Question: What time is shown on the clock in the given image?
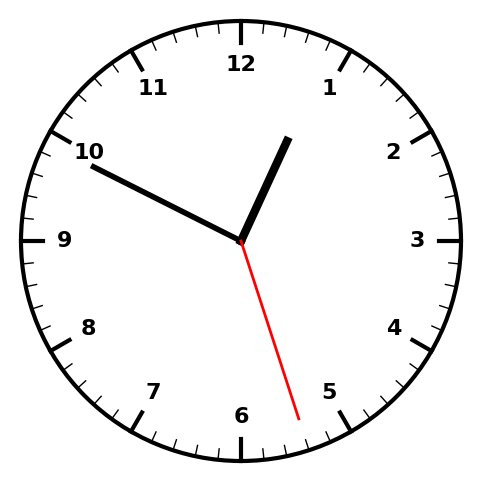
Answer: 12:49:27